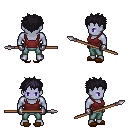
a pixel art fantasy rpg character, male body template, dark elf, purple skin, maroon pirate shirt, teal pants, raven bedhead hairstyle, metal gloves, brown slippers, spear, four views (front, back, left, right), 2x2 character sprite sheet, small pixel art, hard edges, no anti-aliasing